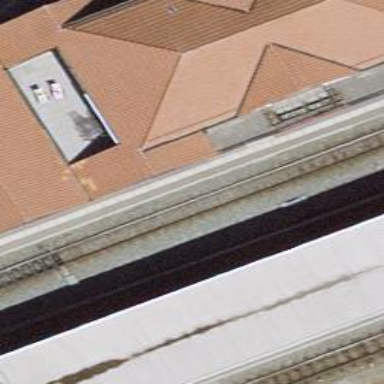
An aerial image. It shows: Train station building with gabled roof.